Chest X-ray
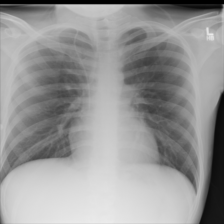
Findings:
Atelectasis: negative
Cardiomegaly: negative
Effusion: negative
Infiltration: positive
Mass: negative
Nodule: negative
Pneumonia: negative
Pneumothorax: negative
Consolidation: negative
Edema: negative
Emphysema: negative
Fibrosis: negative
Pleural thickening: negative
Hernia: negative